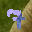
Label: 7